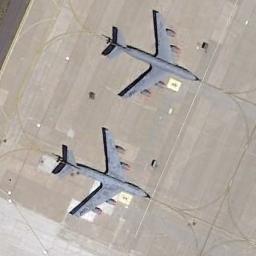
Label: airplane